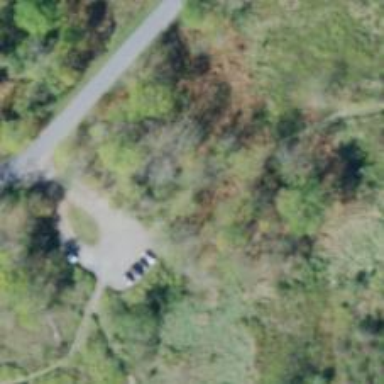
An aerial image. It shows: Bridleway.